You are looking at the short-time Fourier spectrogram of a bearing's acceleration signal. What is the most likely bearing condition (normal, inner_race, outer_race, ball)?
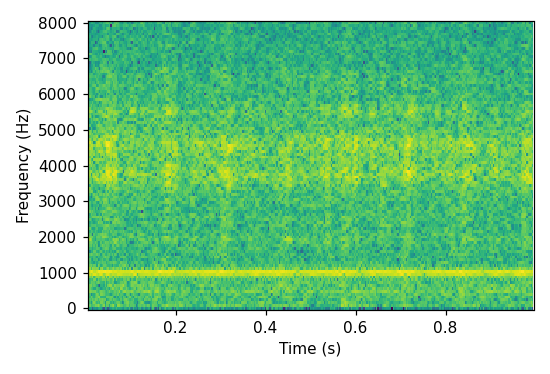
Answer: normal